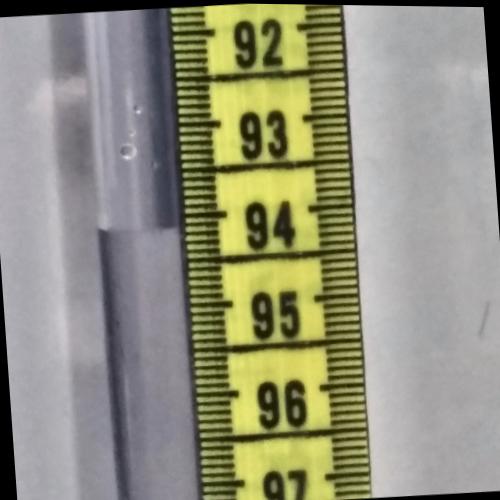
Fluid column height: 94.1 cm